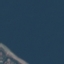
Land use / land cover: SeaLake